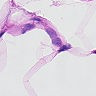
Metastatic tissue present: no